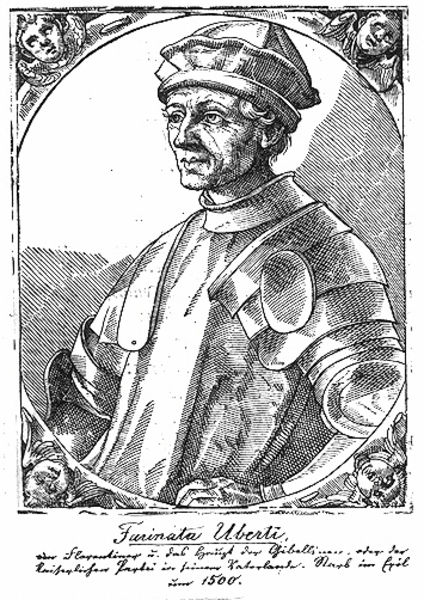
Titel: Bildnis des Feldherrn Farinata Uberti
Künstler: Tobias Stimmer
Institution: (Seriendruck)
Schlagwörter: dunkel, flügel, hand, kopf, mann, schatten, weiß, frau, grau, hell, hut, köpfe, licht, mund, nase, ohr, profil, schwarz, zeichnung, blick, haube, alt, gesichter, hemd, jacke, kappe, mütze, arm, arme, augen, falten, gesicht, kragen, mensch, rahmen, ärmel, bild, bildnis, herr, hände, portrait, porträt, figur, gewand, haare, mantel, pose, blatt, lippen, locken, schulter, oval, rund, engel, engelchen, putto, kopfbedeckung, lächeln, holzschnitt, schrift, bogen, fläche, grafik, graphik, rand, papst, ernst, inschrift, glanz, pupillen, verzierung, metall, wange, nieten, jahreszahl, wimpern, name, panzer, medaillon, druck, druckgraphik, schraffur, schwarz weiß, radierung, stich, text, helm, ritter, rüstung, buchseite, harnisch, halbprofil, mittelalter, mönch, platten, kin, putten, kupferstich, putti, handschrift, bezeichnung, latein, lateinisch, masken, seriendruck, köpfchen, nütze, rmel, n, 1500, uberti, furinata uberti, drauck